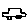
Label: car